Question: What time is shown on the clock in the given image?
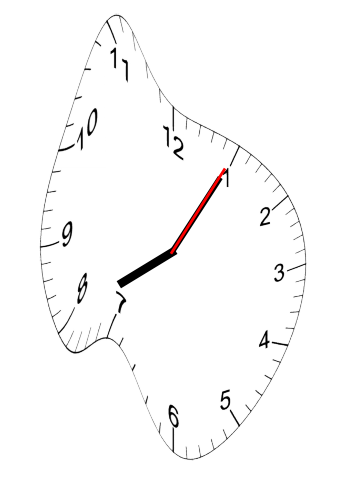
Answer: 08:05:05